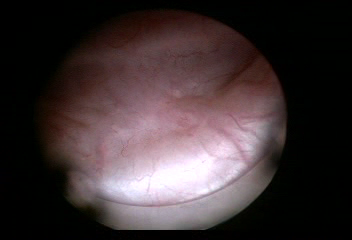
Modality: WLC
Class: Normal mucosa
Bladder cancer association: No